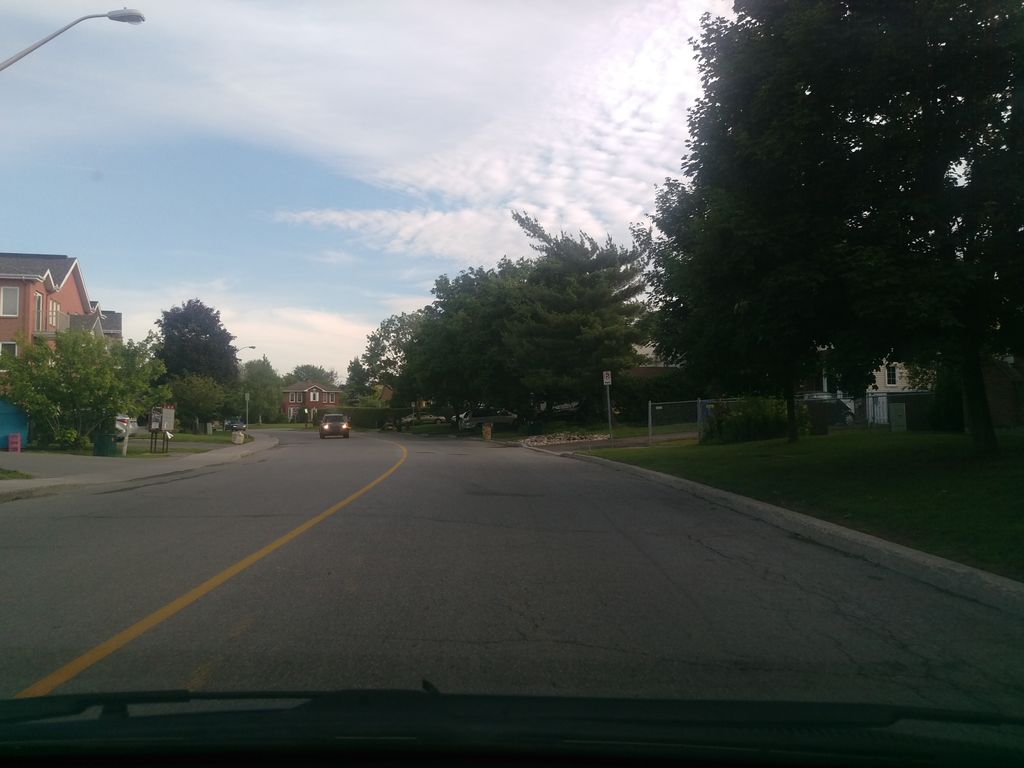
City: ottawa-gatineau